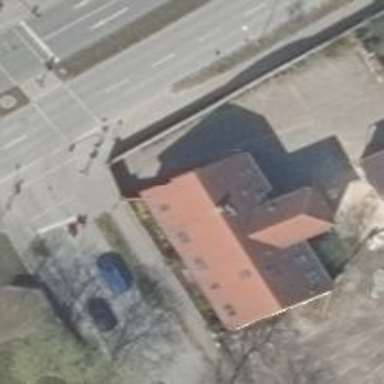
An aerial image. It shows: Veterinary facility.